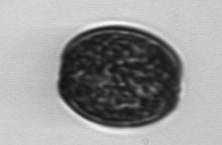
Label: Coscinodiscus